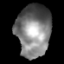
Tissue: lung
Cell type: Myeloid cells
Senescence score: 0.2292
Nuclear area (px): 1750
Mean DAPI intensity: 124.828